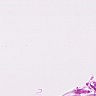
Metastatic tissue present: no